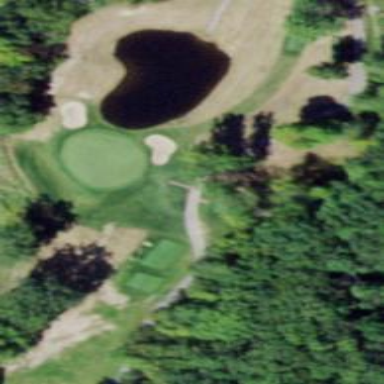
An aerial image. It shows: Golf tee.